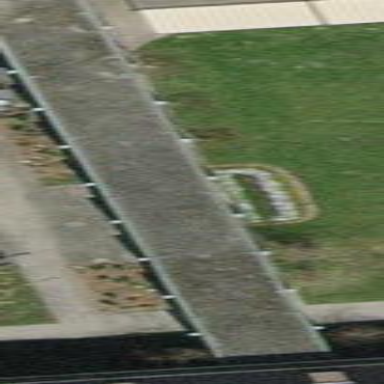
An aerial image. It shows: View of roof of building.